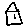
Label: house